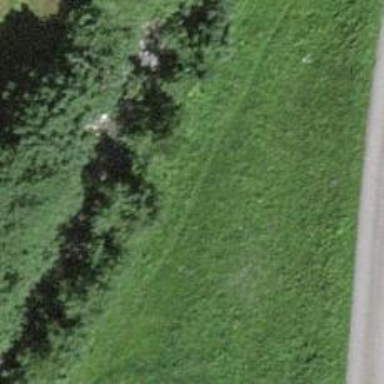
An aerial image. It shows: Path covered in grass.